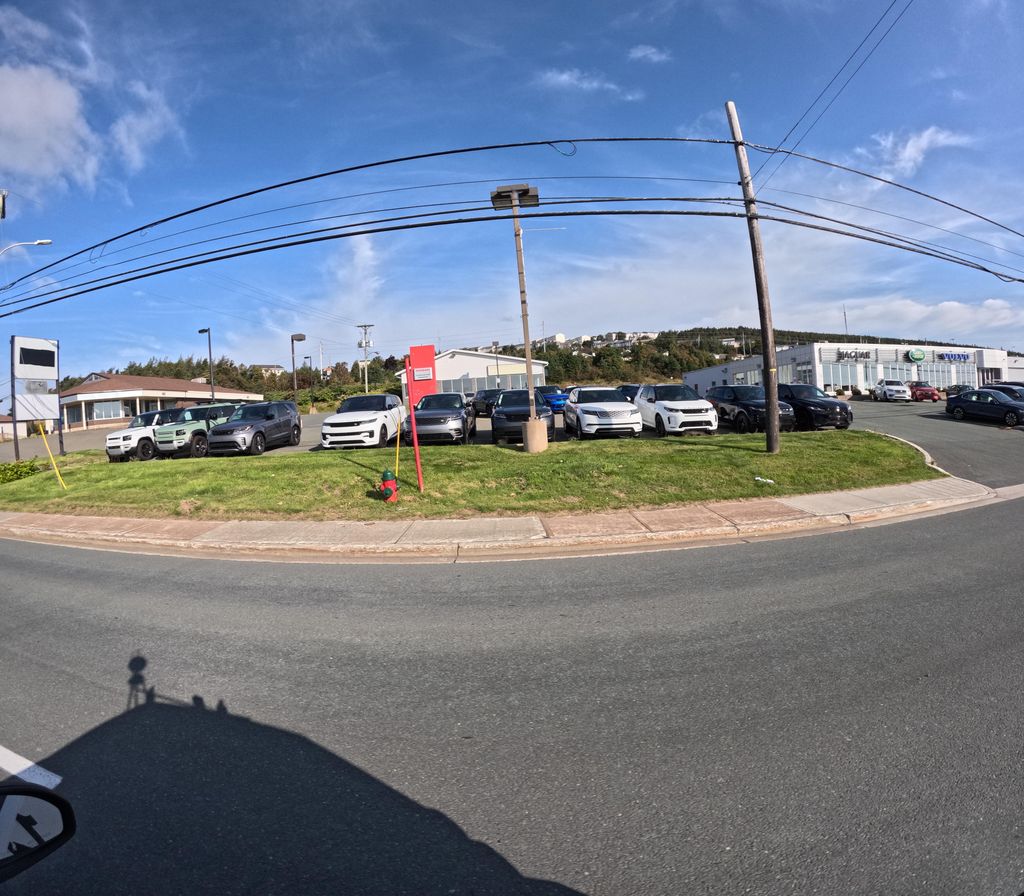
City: st_johns